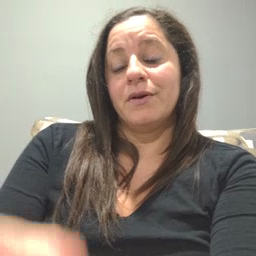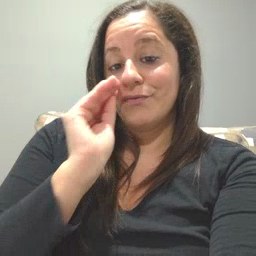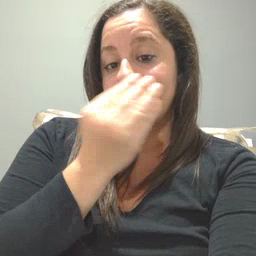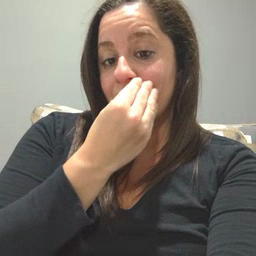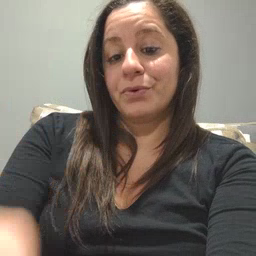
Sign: flower